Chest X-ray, PA view. Patient: 47 years old, sex M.
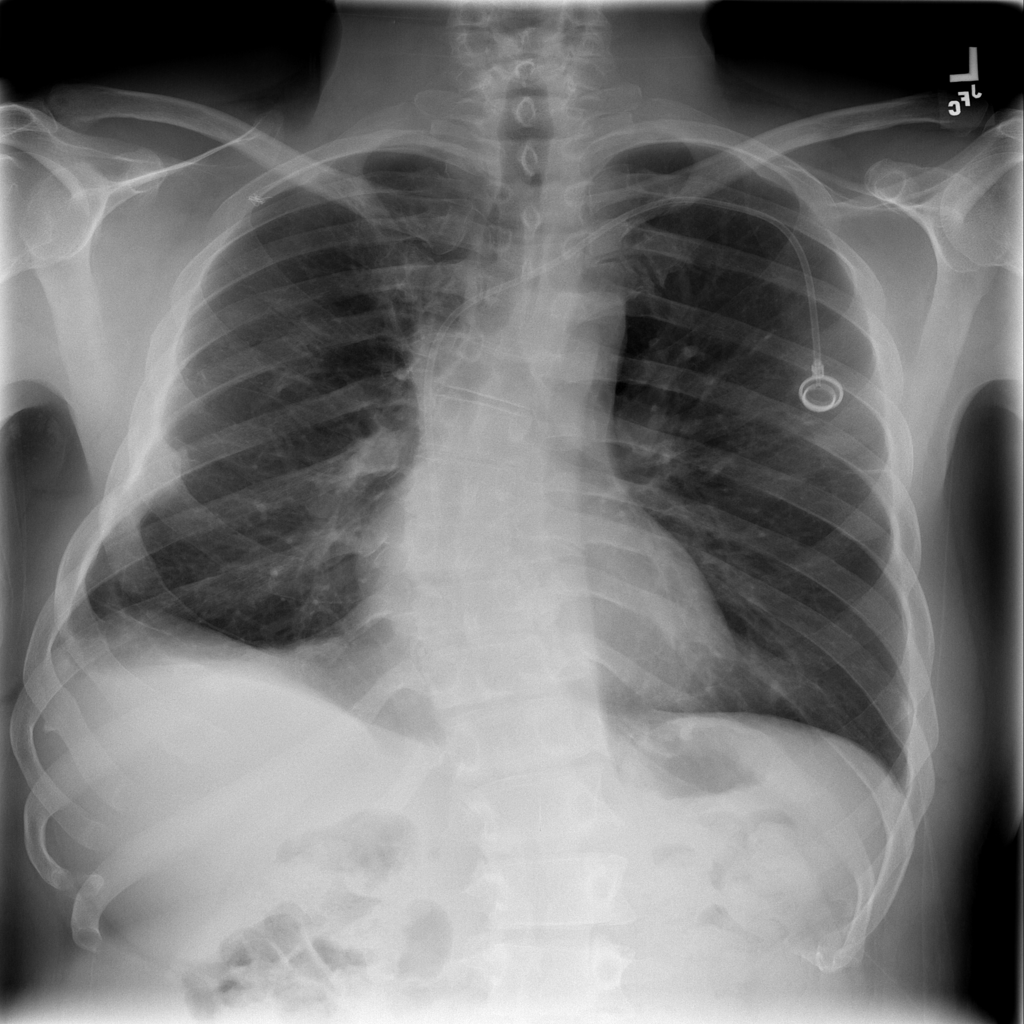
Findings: No Finding